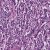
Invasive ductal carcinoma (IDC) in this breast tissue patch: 1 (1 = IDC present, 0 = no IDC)